Question: I want to create a matrix with 'M' rows and 'N' columns. The increment along the columns are always '1', whilst the increment in rows are a constant value, 'c'. For example, to create this matrix:

The number of rows are 4, the number of columns are 2 and the shift between rows: 'c = 8'. One way to perform this could be:
'''
# Indices of columns
coord_x = np.arange(0, 2)
# Indices of rows
coord_y = np.arange(1, 37, 9)
# Creates 2 matrices with the coordinates
x, y = np.meshgrid(coord_x, coord_y)
# To perform the shift between columns
idx_left = x + y
'''
And the output is:
'''
print(idx_left)
[[ 1 2]
[10 11]
[19 20]
[28 29]]
'''
Can I perform this without the adding 'idx_left = x + y'?. I've already seen other functions but I don't find any that considers a shift along the rows and columns...
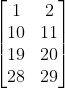
Answer: ### Stride tricks
You can use 'np.lib.stride_tricks' for this purpose.
'''
arr = np.arange(1,100)
shape = (4,2)
strides = (arr.strides[0]*9,arr.strides[0]*1) #8 bytes with 9 steps on axis=0, 8bytes with 1 step on axis=1
np.lib.stride_tricks.as_strided(arr, shape=shape, strides=strides)
'''
'''
array([[ 1, 2],
[10, 11],
[19, 20],
[28, 29]])
'''
Another example with 2 shift on axis=0 and 3 shift on axis=1.
'''
arr = np.arange(1,100)
shape = (4,2)
strides = (arr.strides[0]*2,arr.strides[0]*3) #8bytes * 2shift on axis=0, 8bytes*3shift on axis=1
np.lib.stride_tricks.as_strided(arr, shape=shape, strides=strides)
'''
'''
array([[ 1, 4],
[ 3, 6],
[ 5, 8],
[ 7, 10]])
'''
### Broadcasting
You could simply do this the same way you are doing without meshgrids only using broadcasting as well -
'''
#Your original example
coord_x = np.arange(0, 2, 1) #start, stop, step
coord_y = np.arange(1, 37, 9)
coord_x[None,:] + coord_y[:,None]
'''
'''
array([[ 1, 2],
[10, 11],
[19, 20],
[28, 29]])
'''
### Linspace
You could use linspace if you have extreme limits. So, in your case, you can create a 4 row array from (1,2) to (28,29).
'''
np.linspace((1,2),(28,29),4)
'''
'''
array([[ 1., 2.],
[10., 11.],
[19., 20.],
[28., 29.]])
'''
### Mgrid
Mgrid is more convenient than mesh grid for your purpose. You can do -
'''
np.mgrid[0:2:1, 1:37:9].sum(0).T
'''
'''
array([[ 1, 2],
[10, 11],
[19, 20],
[28, 29]])
'''